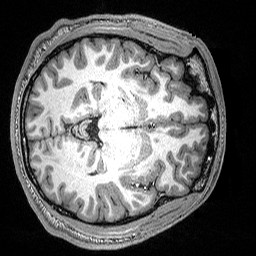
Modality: T1w
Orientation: axial